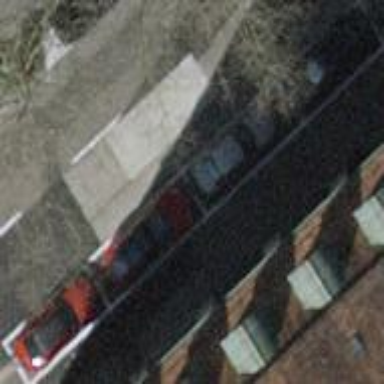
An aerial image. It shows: Parking area where vehicles are half on the kerb.